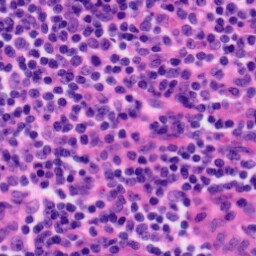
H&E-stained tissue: Tonsil